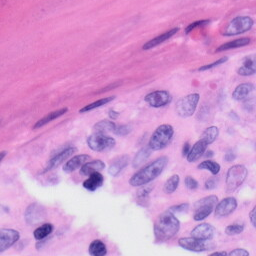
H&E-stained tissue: Skin